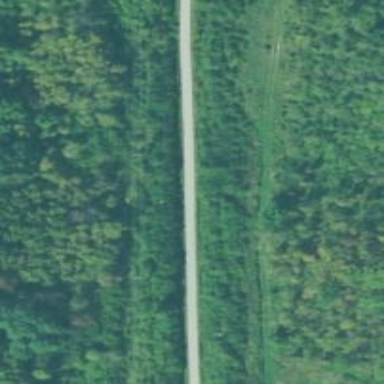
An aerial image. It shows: Asphalt path parallel to abandoned railway.